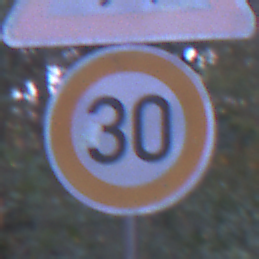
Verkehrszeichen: Geschwindigkeit30
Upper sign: FussgaengerRechts
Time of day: Night
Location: Outdoor (Suburban)
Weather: PartlyCloudy
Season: NotSpecified
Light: Artificial